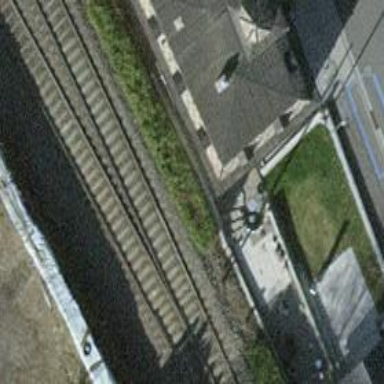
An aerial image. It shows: Single-track electrified railway with contact line.